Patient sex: M
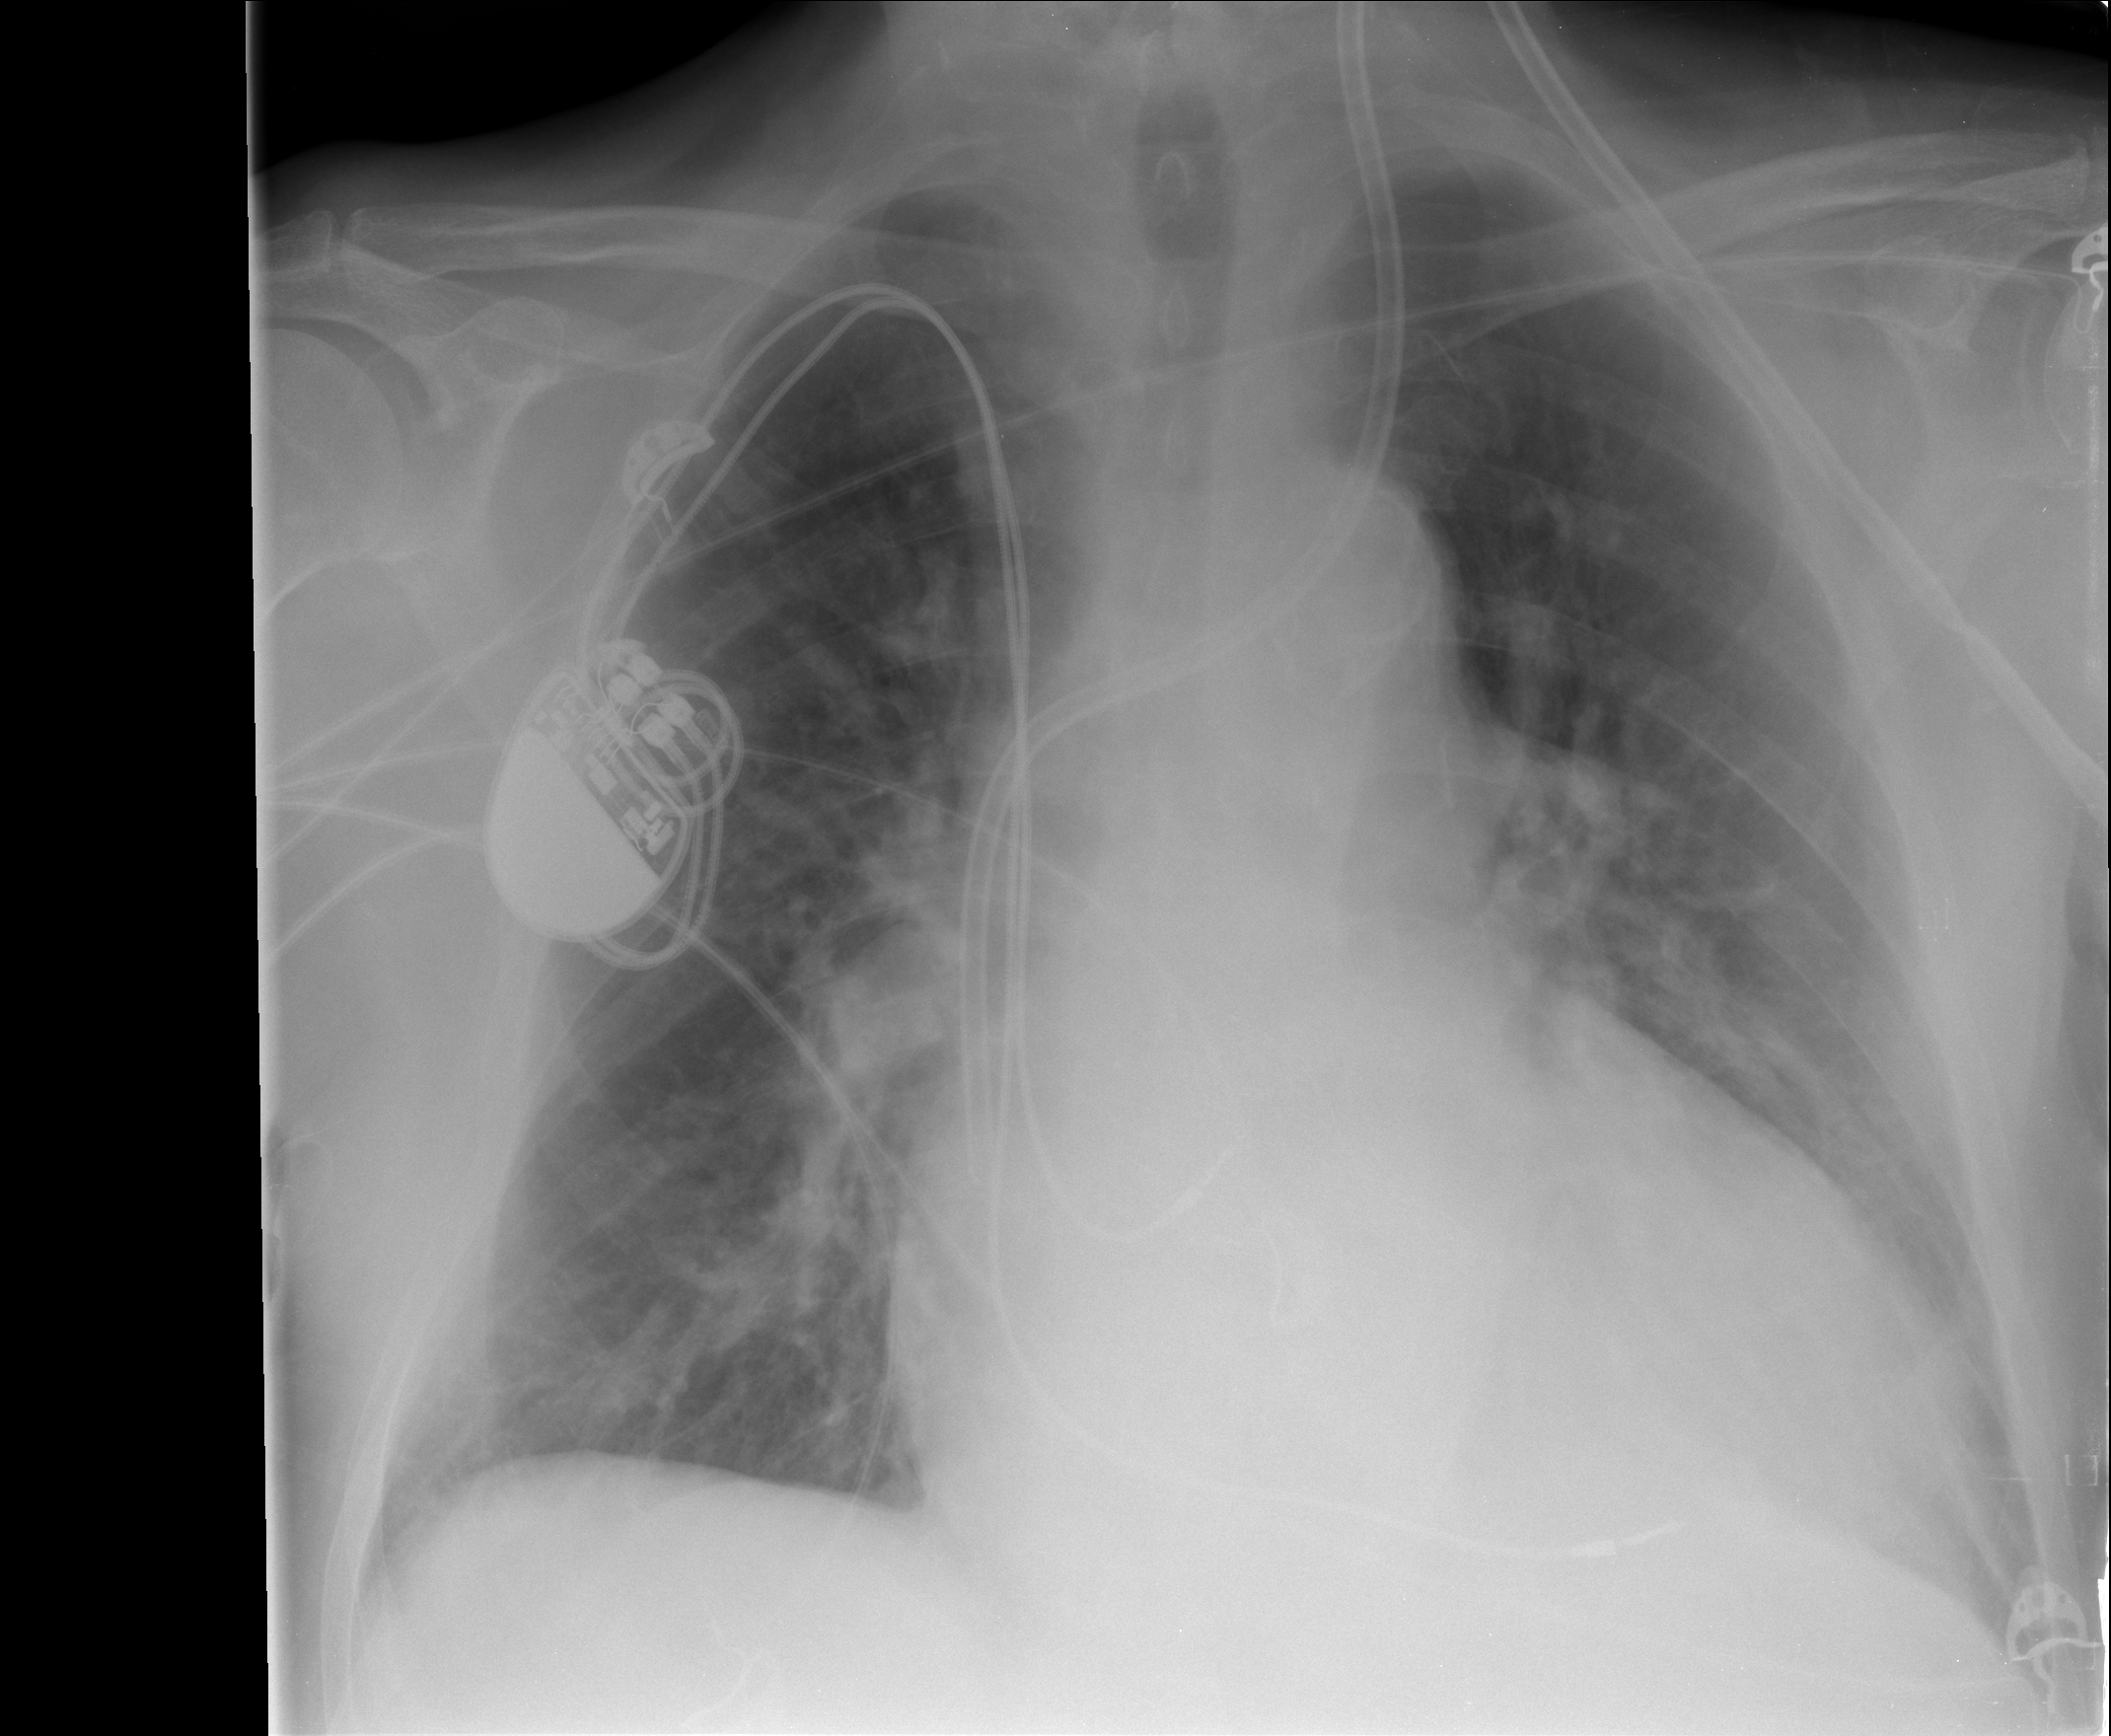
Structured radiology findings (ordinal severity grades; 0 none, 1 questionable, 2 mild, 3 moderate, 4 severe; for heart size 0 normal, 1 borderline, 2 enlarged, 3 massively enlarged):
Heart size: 2
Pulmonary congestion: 2
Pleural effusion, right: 0
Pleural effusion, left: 1
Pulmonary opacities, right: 2
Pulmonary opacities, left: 2
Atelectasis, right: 2
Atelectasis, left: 2